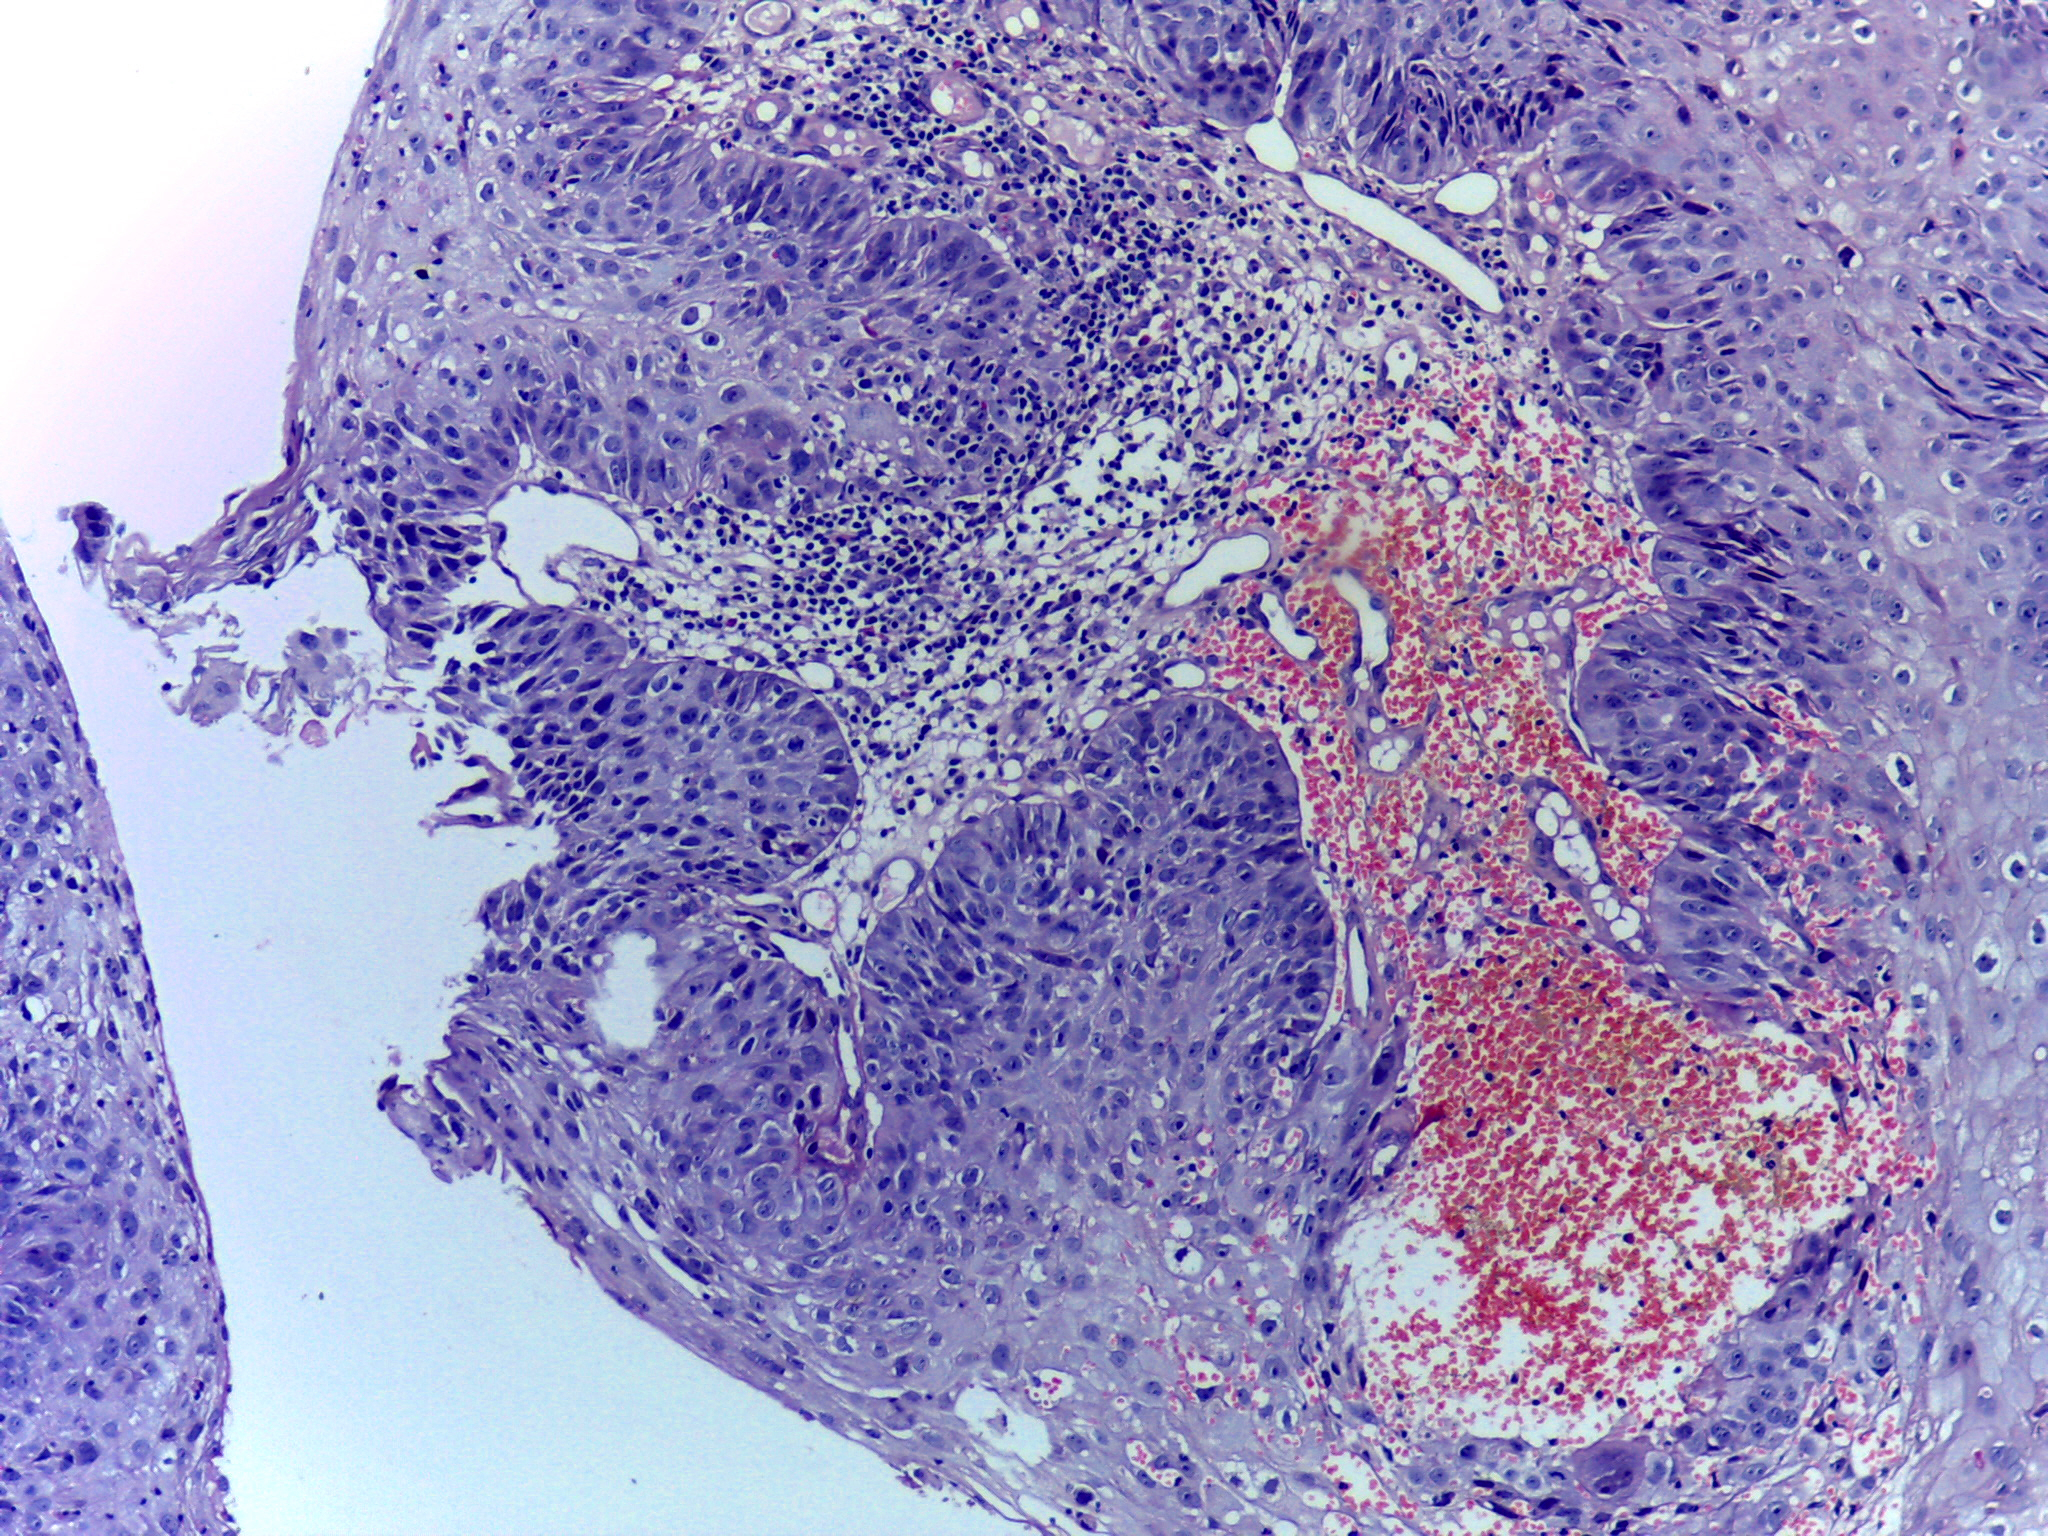
Diagnosis: OSCC